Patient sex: M
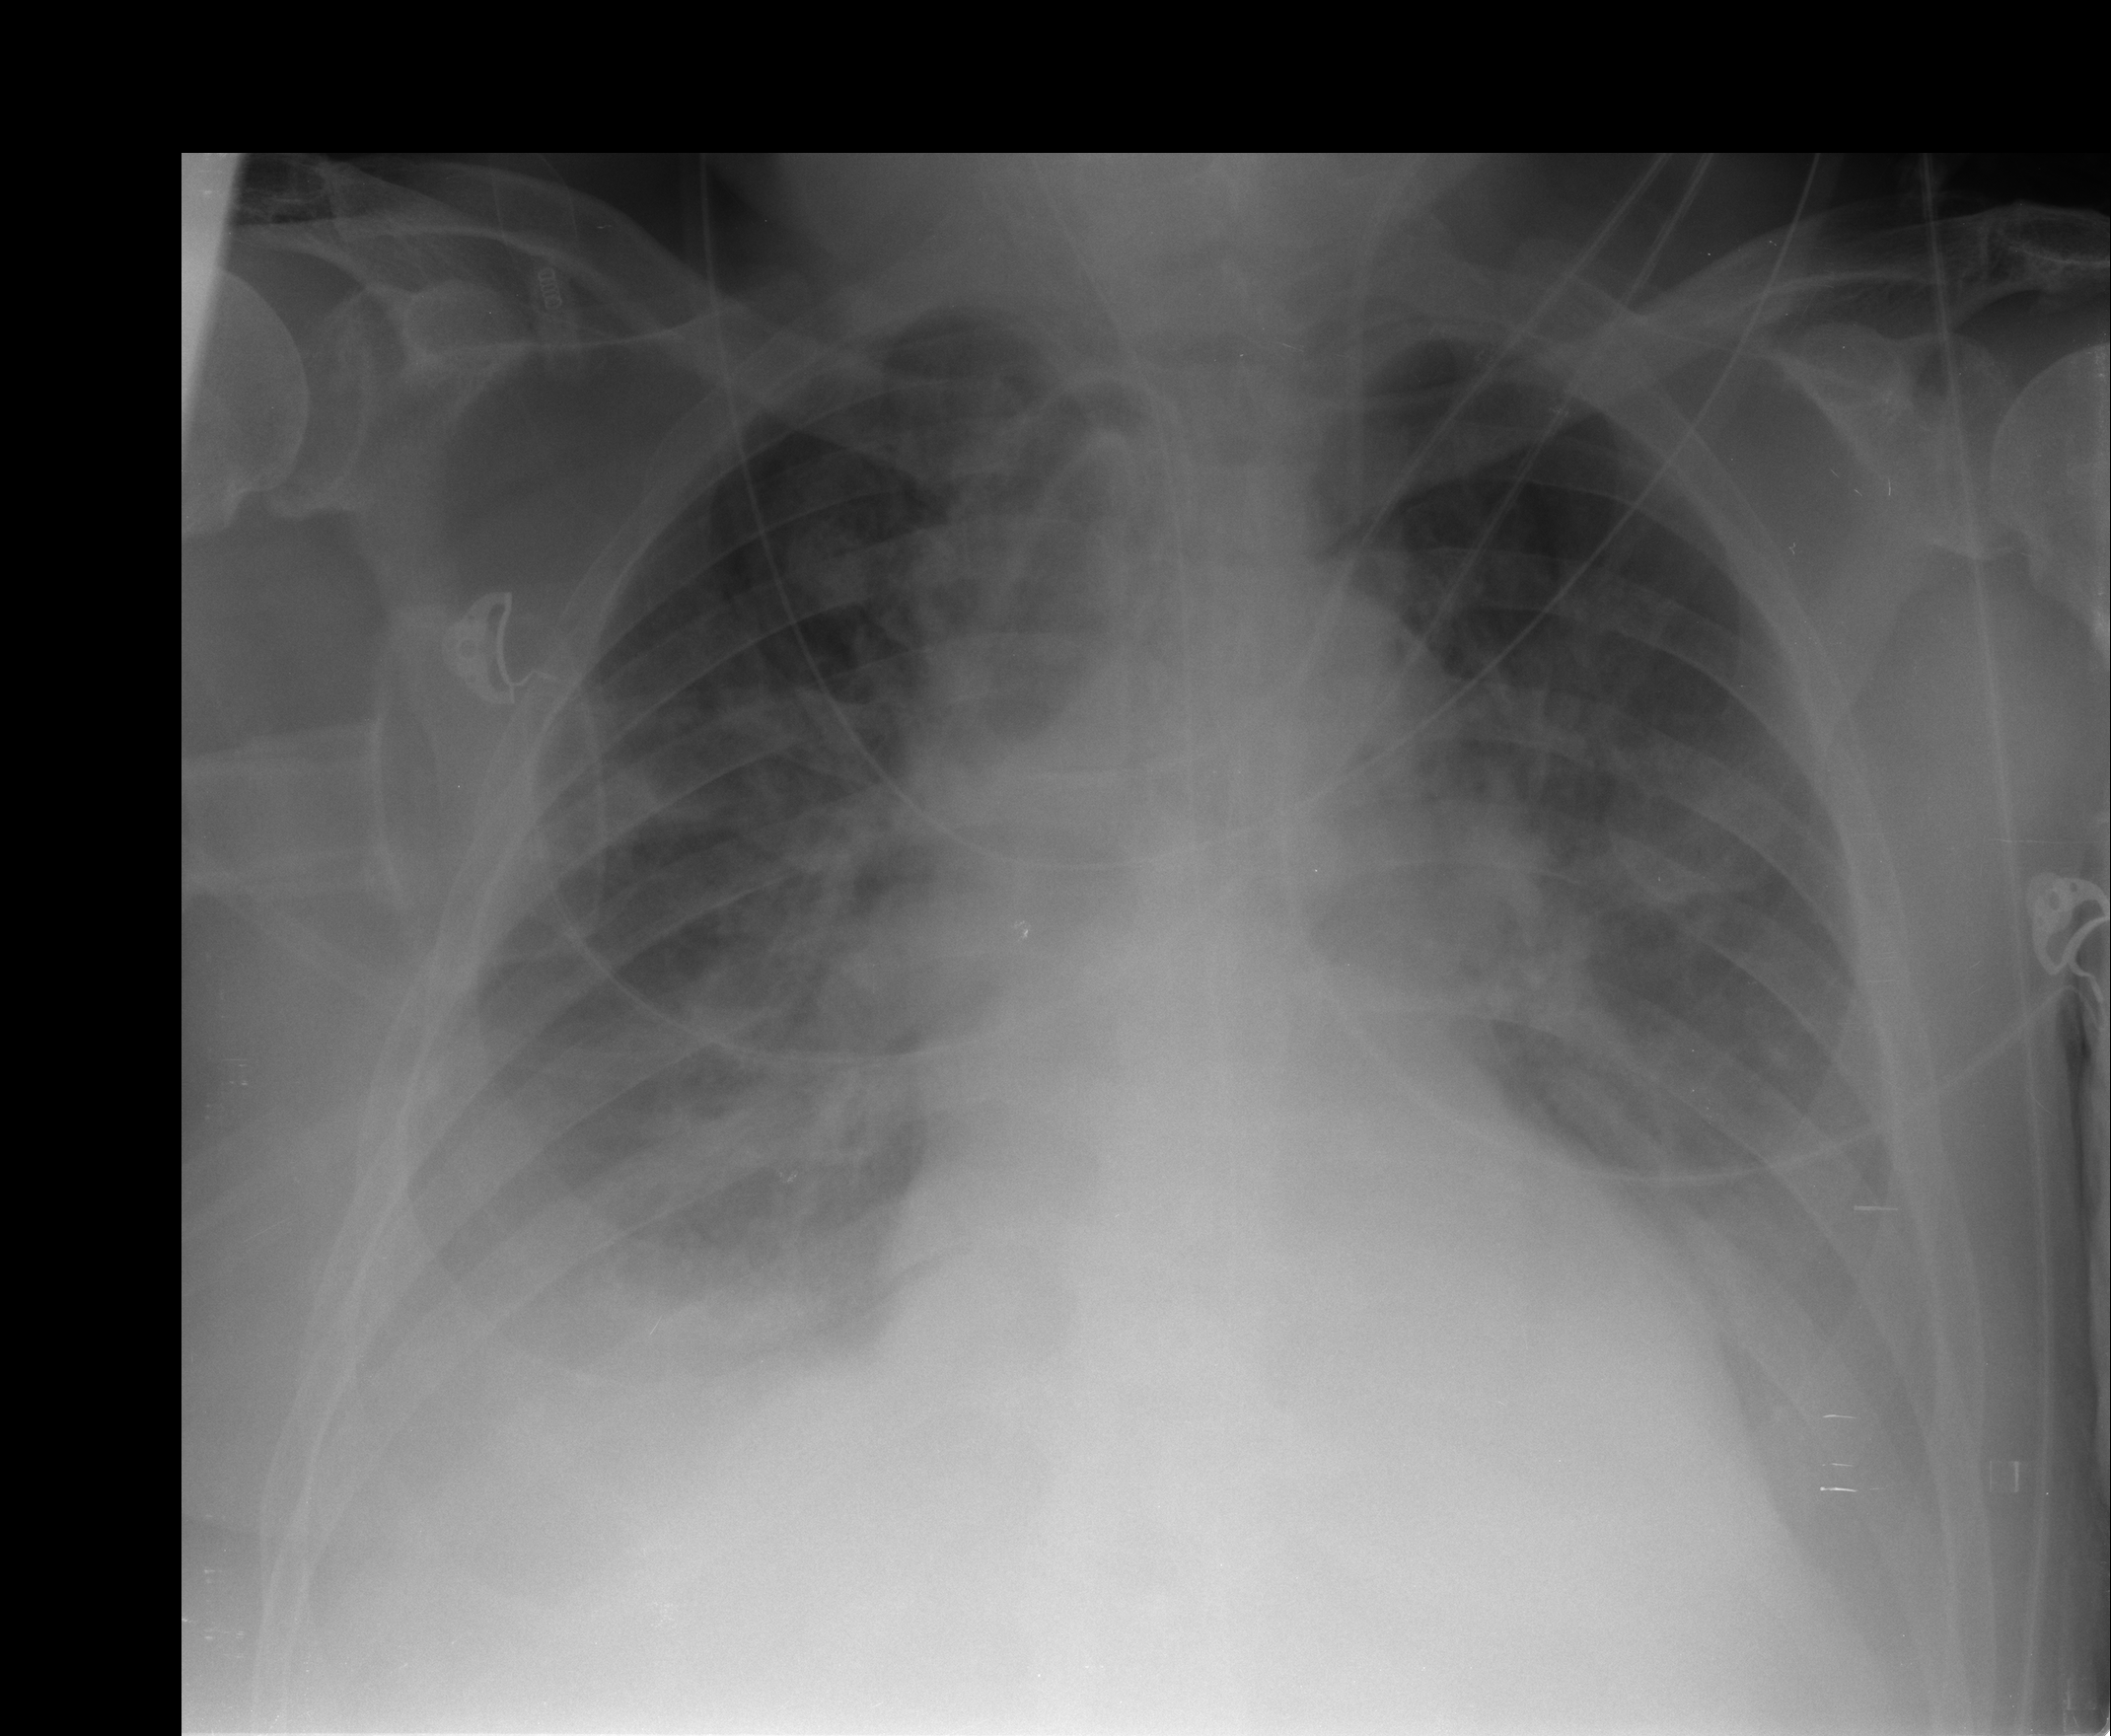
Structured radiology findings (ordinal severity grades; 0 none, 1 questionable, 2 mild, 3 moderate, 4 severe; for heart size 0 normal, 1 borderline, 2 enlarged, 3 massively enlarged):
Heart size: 1
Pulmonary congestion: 2
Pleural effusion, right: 2
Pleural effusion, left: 2
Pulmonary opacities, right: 0
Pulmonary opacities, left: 0
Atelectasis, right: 2
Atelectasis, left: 2